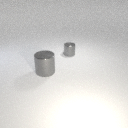
small gray metal cylinder to the right of large gray metal cylinder